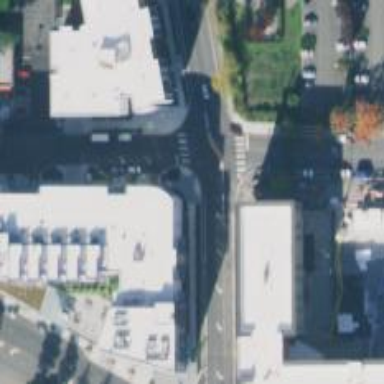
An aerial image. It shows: Marked footway crossing with zebra markings.